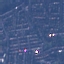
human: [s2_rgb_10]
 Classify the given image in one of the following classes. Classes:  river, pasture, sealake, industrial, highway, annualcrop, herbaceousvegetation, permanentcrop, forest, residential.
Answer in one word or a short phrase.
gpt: Residential